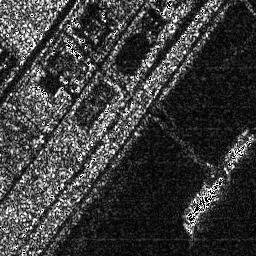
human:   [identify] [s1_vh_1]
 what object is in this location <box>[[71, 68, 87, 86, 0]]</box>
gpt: <ref>1 large ship at the bottom right</ref>